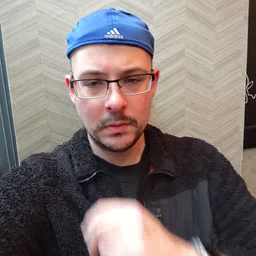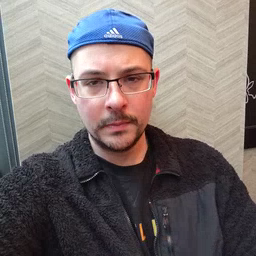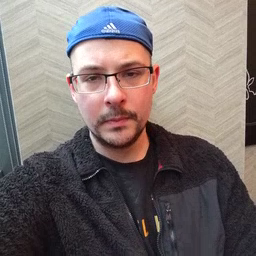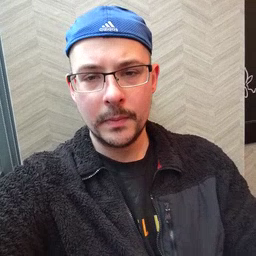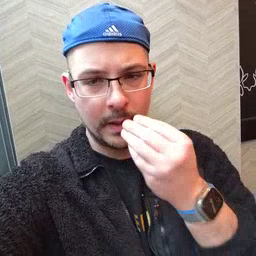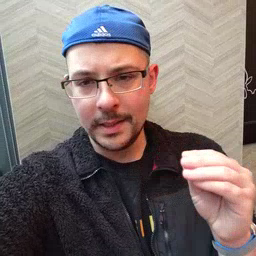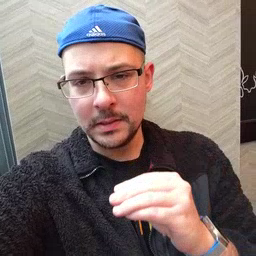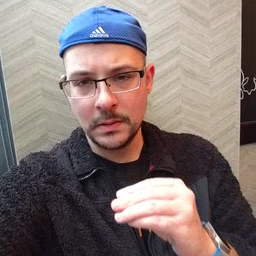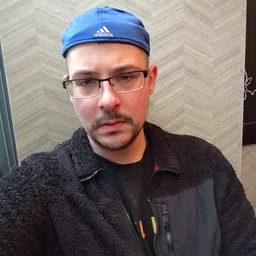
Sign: kiss